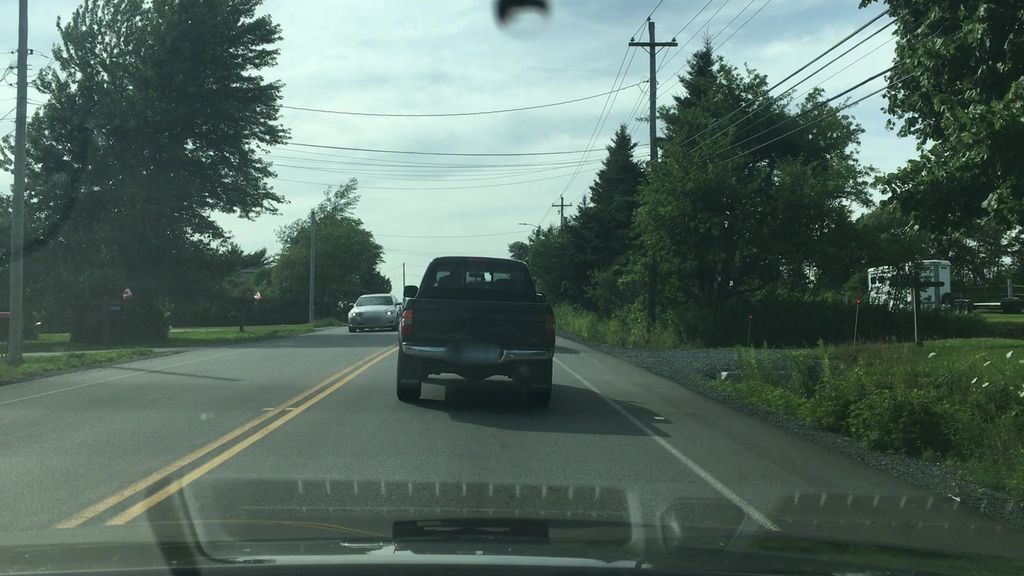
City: halifax